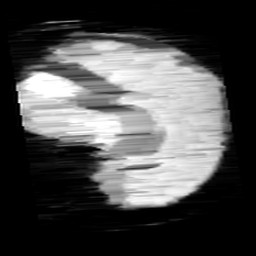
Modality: minIP
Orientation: sagittal
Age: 11
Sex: female
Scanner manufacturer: siemens
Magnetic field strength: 3 T
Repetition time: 0.027 s
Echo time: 0.02 s